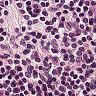
Metastatic tissue present: no